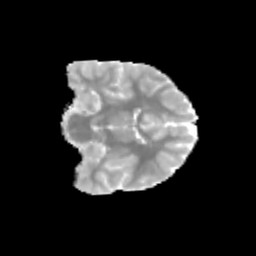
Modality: MD
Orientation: coronal
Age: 9
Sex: male
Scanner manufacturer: siemens
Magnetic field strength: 3 T
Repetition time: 3.8 s
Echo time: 0.07 s